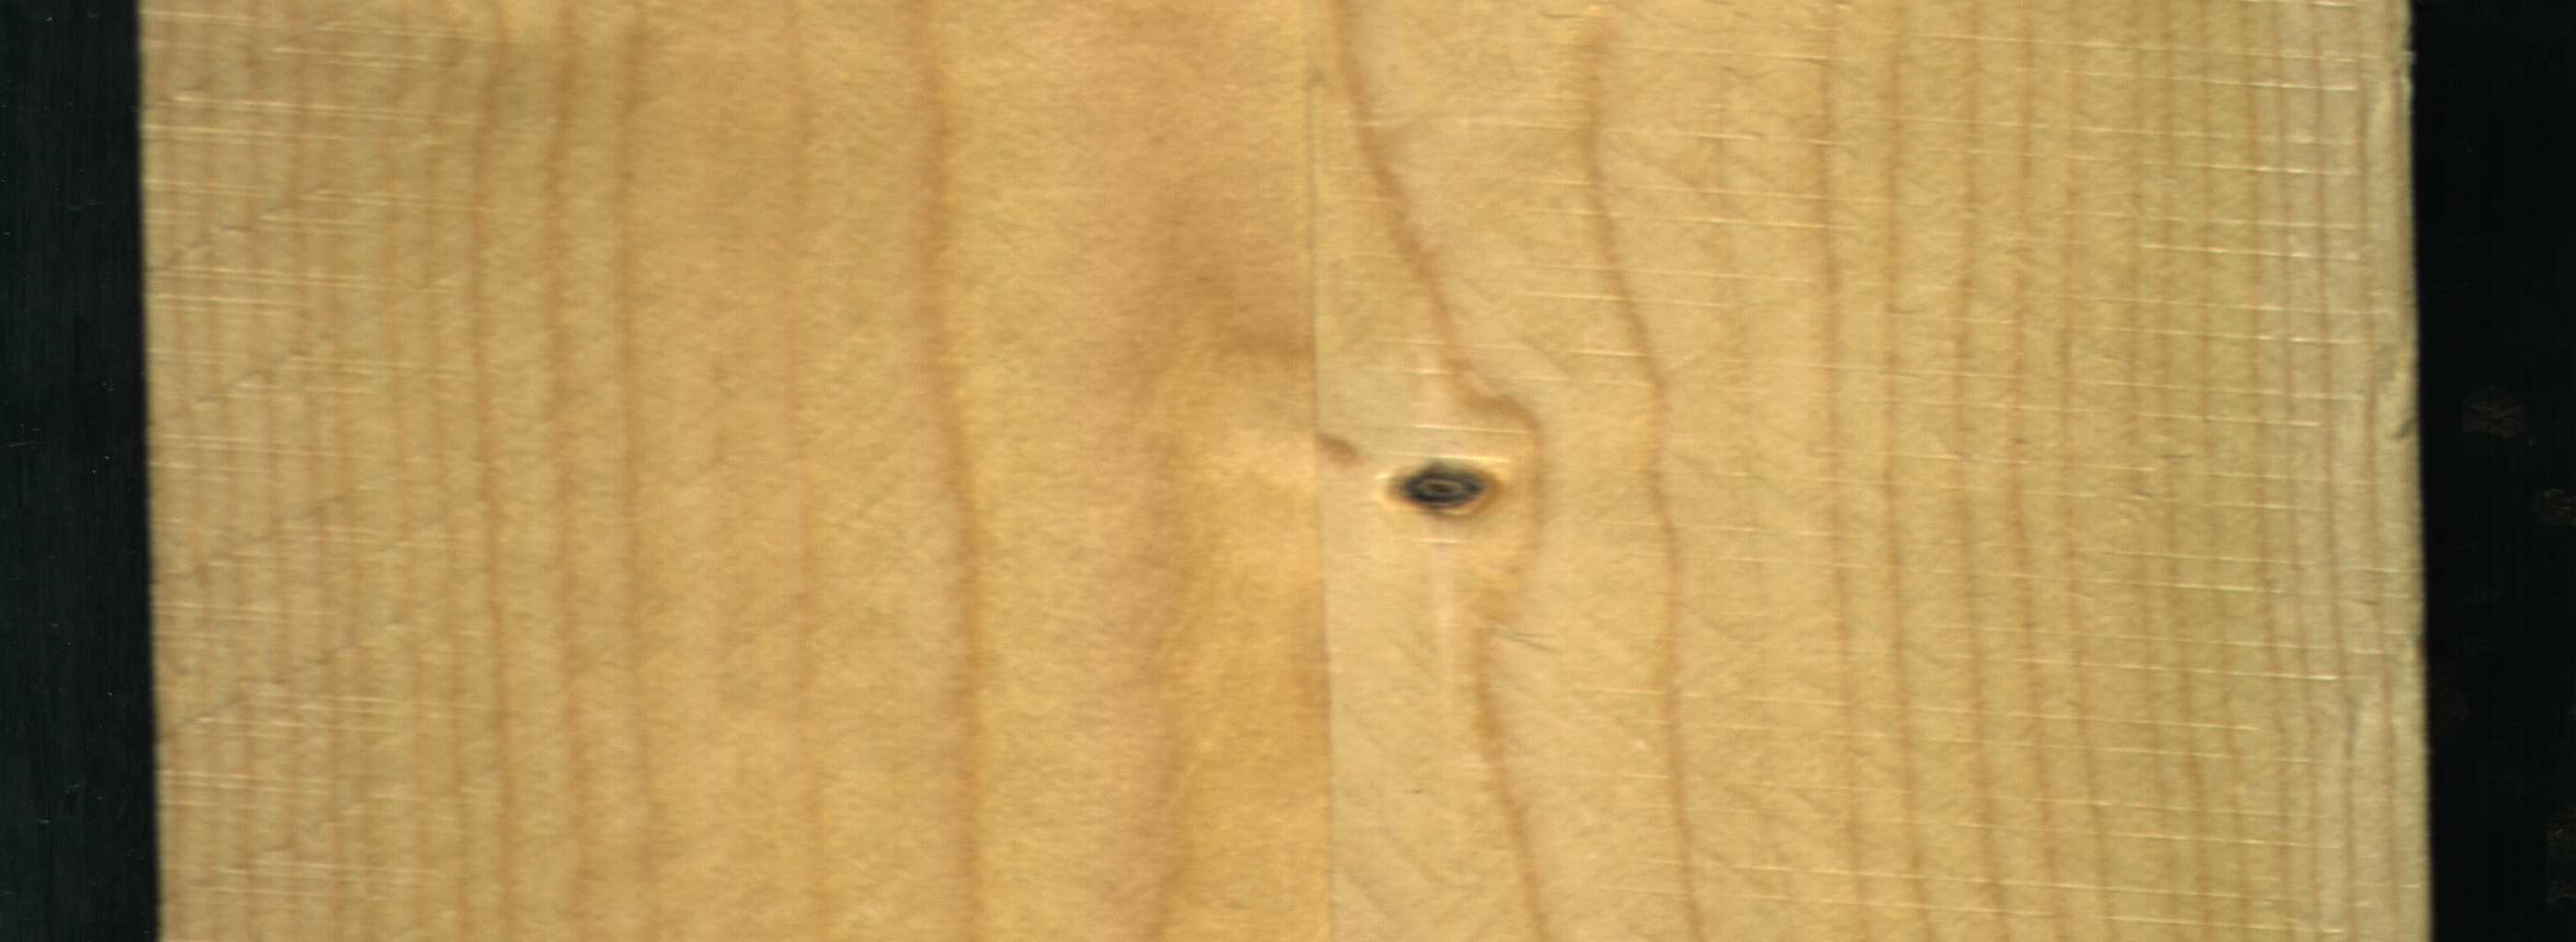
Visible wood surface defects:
Dead_Knot